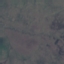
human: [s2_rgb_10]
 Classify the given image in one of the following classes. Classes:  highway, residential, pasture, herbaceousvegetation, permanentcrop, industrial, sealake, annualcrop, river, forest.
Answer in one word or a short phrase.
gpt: HerbaceousVegetation